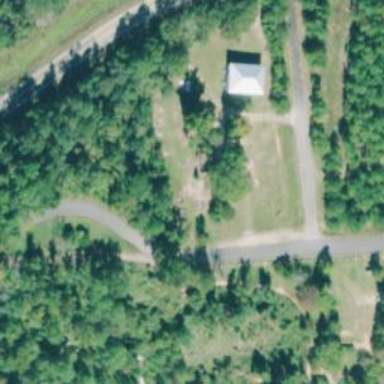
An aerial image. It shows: Cemetery.